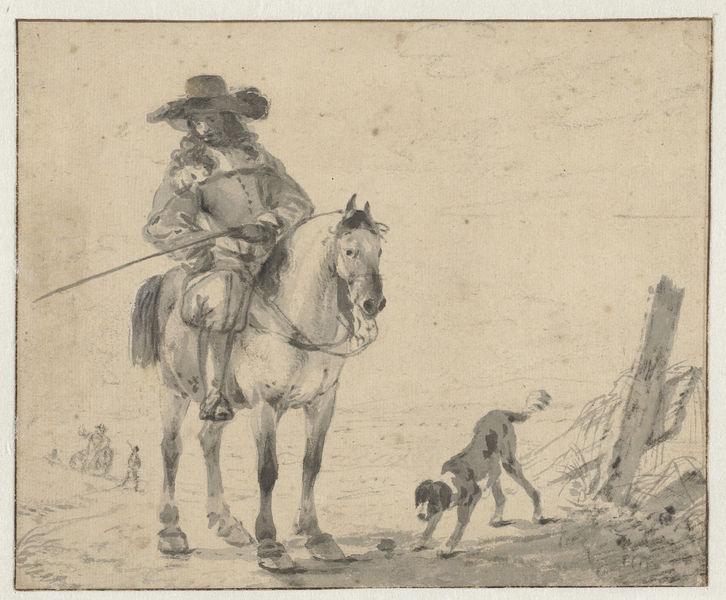
Titel: Ruiter met een hond
Künstler: Dirk Stoop
Standort: Amsterdam
Institution: Rijksmuseum
Schlagwörter: mann, schatten, hut, zeichnung, hund, weg, locken, pferd, reiter, huf, schweif, spanien, stab, brett, radierung, säbel, uniform, waffe, degen, flecken